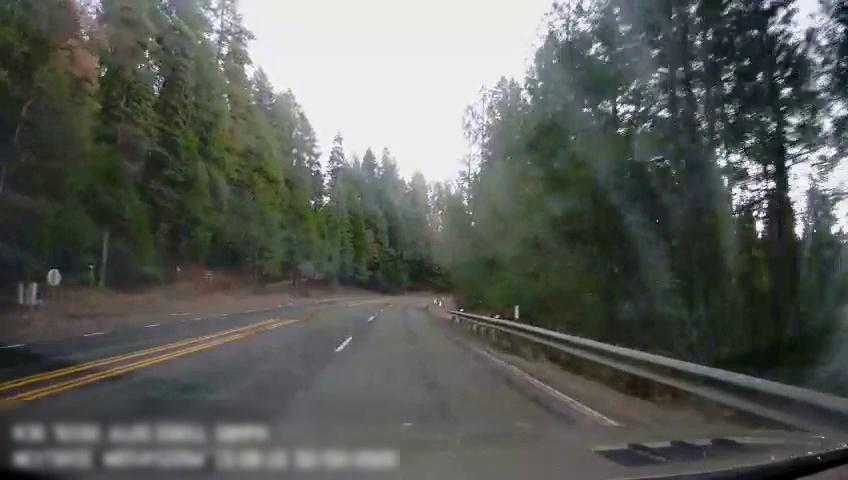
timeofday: Day
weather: Cloudy
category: Drivable Space
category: Lanes | Current Lane
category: Lanes | Current Lane
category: Lanes | Opposite Lane
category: Lanes | Alternate Lane
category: Lanes | Opposite Lane